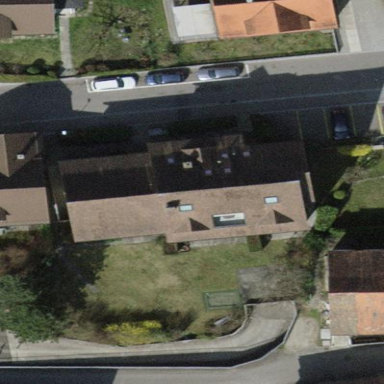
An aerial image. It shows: Part of building.